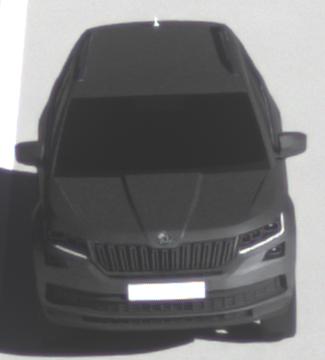
Make: Skoda
Model: Kodiaq 1.4 TSI
Detailed model: Kodiaq
Model produced from: 2017/03
Model produced until: 2018/05
Doors: 5
Color: gray
Road condition: dry road
Daytime: morning or afternoon
Contrast: high contrast